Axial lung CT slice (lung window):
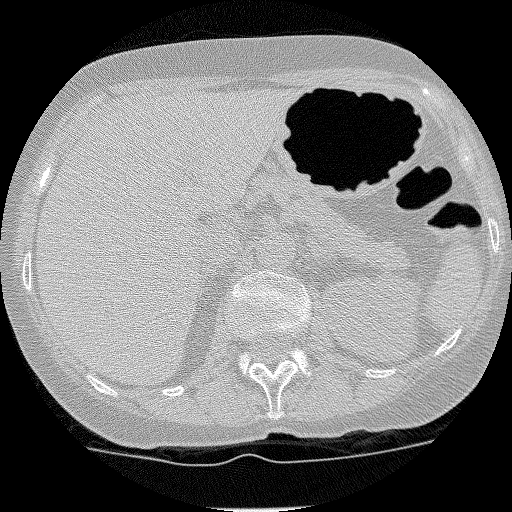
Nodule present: no